Question: Some time ago I have decided to create my own 'ListControl'. What is mean under 'ListControl' - is a control that similar to standard 'TListBox' in Delphi.
I know, it is 'reinventing a wheel', but I want to finish my control.
So, I implemented not so much features in that control like 'TListBox' has, but my control allows:
1. Add items;
2. Select item;
3. Navigate through items via keyboard (arrow keys Up an Down).
I plan to implement my ScrollBar, but this is another topic.
But I have a problem: when summary height of items is more than control's height and last item selected and I try to increase control's height I got a 'blank space', but I want to 'scroll' items down to fill blank space.

At the picture above you can see that control has lack of items to draw them onto 'blank space'.
May be I explain my problem not so clear, but do next:
1. Put standard TListBox on form and set its height equal 100 px;
2. Put standard TrackBar on form, set Max value to 100 and in event OnChange write this: ListBox1.Height := ListBox1.Height + TrackBar1.Position;
3. Add 12 items at this Listbox;
4. Compile project and select last item in Listbox, then begin to change its height via TrackBar. You will see, that 'invisible top items' are come from top to down one by one.
That effect I want to add in my control, but I have no idea why.
Control's code
'''
unit aListBox;
interface
uses
Windows,
Messages,
SysUtils,
Classes,
Graphics,
Controls,
Forms,
StdCtrls,
ExtCtrls,
StrUtils,
Dialogs,
Math;
type
{ main class }
TaListBox = class;
{>>>>>>>>>>>>>>>>>>>>>>>>>}
TaListBox = class(TCustomControl)
private
{ Private declarations }
protected
{ Protected declarations }
FItemBmp: TBitmap;
FEnabled: Boolean;
FSelected: Boolean;
FItems: TStringList;
FItemHeight: Integer;
FCurrentItemIndex: Integer;
FMode: Integer;
FGlobalY: Integer;
FScrollOffset: Integer;
FDownScroll: Integer;
procedure SetItems(value: TStringList);
procedure WMSIZE(var Message: TWMSize); message WM_SIZE;
procedure WMGETDLGCODE(var Message: TWMGETDLGCODE); message WM_GETDLGCODE;
procedure MouseDown(Button: TMouseButton; Shift: TShiftState; X, Y: Integer); override;
procedure KeyDown(var Key: Word; Shift: TShiftState); override;
function GetItemIndex: Integer;
function GetVisibleItemsCount: Integer;
function GetScrollItemIndex: Integer;
procedure PaintItemStandard(BmpInOut: TBitmap; AMode, AIndex: Integer);
procedure PaintControlStandard(ACanvas: TCanvas; AMode: Integer);
procedure Paint; override;
public
{ Public declarations }
constructor Create(AOwner: TComponent); override;
destructor Destroy; override;
procedure Click; override;
property ItemIndex : Integer read FCurrentItemIndex;
published
{ Published declarations }
property Items : TStringList read FItems write FItems;
property OnClick;
end;
{<<<<<<<<<<<<<<<<<<<<<<<<<}
implementation
{ TaListBox }
procedure Register;
begin
RegisterComponents('MyControl', [TaListBox]);
end;
constructor TaListBox.Create(AOwner: TComponent);
begin
Inherited Create(AOwner);
{ standard declarations }
ControlStyle := ControlStyle + [csOpaque, csCaptureMouse, csDoubleClicks];
Width := 100;
Height := 120;
DoubleBuffered := true;
{ control's declarations }
FItemBmp := TBitmap.Create;
FEnabled := true;
FSelected := false;
FItems := TStringList.Create;
FItemHeight := 20;
FCurrentItemIndex := -1;
FScrollOffset := 0;
FDownScroll := 0;
FMode := 1;
end;
destructor TaListBox.Destroy;
begin
FreeAndNil(FItemBmp);
FreeAndNil(FItems);
Inherited Destroy;
end;
procedure TaListBox.Click;
begin
if FEnabled then
Inherited Click
else
Exit;
end;
procedure TaListBox.SetItems(value: TStringList);
begin
Invalidate;
end;
procedure TaListBox.WMSize(var Message: TWMSize);
var
LScrollIndex, LVisibleCount: Integer;
begin
inherited;
LScrollIndex := FScrollOffset div FItemHeight;
LVisibleCount := GetVisibleItemsCount;
if (FItems.Count - LScrollIndex) < LVisibleCount then
FScrollOffset := FItemHeight * max(0, FItems.Count - GetVisibleItemsCount);
end;
procedure TaListBox.WMGETDLGCODE(var Message: TWMGETDLGCODE);
begin
Inherited;
Message.Result := DLGC_WANTARROWS;
end;
procedure TaListBox.MouseDown(Button: TMouseButton; Shift: TShiftState; X, Y: Integer);
begin
if Button = mbLeft then
begin
Windows.SetFocus(Handle);
if PtInRect(Rect(1, 1, Width - 1, Height - 1), Point(X, Y)) then
FGlobalY := Y - 2;
if GetItemIndex > FItems.Count - 1 then
Exit
else
begin
FSelected := true;
FCurrentItemIndex := GetItemIndex;
// prevent selecting next item if height too low
if Height >= FItemHeight then
if PtInRect(Rect(1, Height - FDownScroll - 1, Width - 1, Height - 1), Point(X, Y)) then
FScrollOffset := FScrollOffset + FItemHeight;
Invalidate;
end;
end;
Inherited MouseDown(Button, Shift, X, Y);
end;
procedure TaListBox.KeyDown(var Key: Word; Shift: TShiftState);
var
ScrollIndex: Integer;
begin
Inherited KeyDown(Key, Shift);
if FEnabled then
begin
case Key of
VK_UP:
begin
if FCurrentItemIndex = 0 then
Exit
else
begin
if (FCurrentItemIndex + 1) > 0 then
begin
Dec(FCurrentItemIndex);
ScrollIndex := FScrollOffset div FItemHeight;
if FCurrentItemIndex < ScrollIndex then
FScrollOffset := FScrollOffset - FItemHeight;
end;
end;
end;
VK_DOWN:
begin
if FCurrentItemIndex = FItems.Count - 1 then
Exit
else
begin
if (FCurrentItemIndex + 1) < FItems.Count then
begin
Inc(FCurrentItemIndex);
ScrollIndex := FScrollOffset div FItemHeight;
if (FCurrentItemIndex - GetVisibleItemsCount + 1) > ScrollIndex then
FScrollOffset := FScrollOffset + FItemHeight;
end;
end;
end;
end;
Invalidate;
end
else
Exit;
end;
function TaListBox.GetItemIndex: Integer;
begin
Result := (FGlobalY + FScrollOffset) div FItemHeight;
end;
function TaListBox.GetVisibleItemsCount: Integer;
begin
Result := Height div FItemHeight;
end;
function TaListBox.GetScrollItemIndex: Integer;
begin
Result := FScrollOffset div FItemHeight;
end;
procedure TaListBox.PaintItemStandard(BmpInOut: TBitmap; AMode, AIndex: Integer);
var
Text: String;
R: TRect;
begin
BmpInOut.Width := Width - 2;
BmpInOut.Height := FItemHeight;
case AMode of
1:
begin
if FSelected then
begin
BmpInOut.Canvas.Brush.Color := clWebCrimson;
BmpInOut.Canvas.Font.Color := clWhite;
end
else
begin
BmpInOut.Canvas.Brush.Color := clWhite;
BmpInOut.Canvas.Font.Color := clBlack;
end;
BmpInOut.Canvas.Pen.Color := clGray;
end;
4:
begin
BmpInOut.Canvas.Brush.Color := clSilver;
BmpInOut.Canvas.Pen.Color := clGray;
BmpInOut.Canvas.Font.Color := clBlack;
end;
end;
BmpInOut.Canvas.FillRect(BmpInOut.Canvas.ClipRect);
// paint item's text
if AIndex = - 1 then
Exit
else
BmpInOut.Canvas.TextOut(18, 2, FItems.Strings[AIndex]);
end;
procedure TaListBox.PaintControlStandard(ACanvas: TCanvas; AMode: Integer);
var
i: Integer;
OldSelected: Boolean;
TempBmp: TBitmap;
begin
case AMode of
1:
begin
ACanvas.Brush.Color := clWhite;
ACanvas.Pen.Color := clBlack;
end;
4:
begin
ACanvas.Brush.Color := clSilver;
ACanvas.Pen.Color := clBlack;
end;
end;
ACanvas.Rectangle(Rect(0, 0, Width, Height));
// calculate DownButton size
FDownScroll := Height - GetVisibleItemsCount * FItemHeight - 1 {top border pixel} - 1 {bottom border pixel};
// create output bitmap
TempBmp := TBitmap.Create;
TempBmp.Width := Width - 2;
TempBmp.Height := Height - 2;
// turn off selected flag
OldSelected := FSelected;
FSelected := false;
for i:=0 to FItems.Count - 1 do
begin
PaintItemStandard(FItemBmp, FMode, i);
TempBmp.Canvas.Draw(0, 0 + (FItemHeight * i) - FScrollOffset, FItemBmp);
end;
// output result
ACanvas.Draw(1, 1, TempBmp);
// restore selected flag
FSelected := OldSelected;
if FSelected then
begin
// paint selected item
PaintItemStandard(FItemBmp, FMode, FCurrentItemIndex);
ACanvas.Draw(1, 1 + (FItemHeight * FCurrentItemIndex) - FScrollOffset, FItemBmp);
end;
// free resources
FreeAndNil(TempBmp);
end;
procedure TaListBox.Paint;
begin
if FEnabled then
PaintControlStandard(Canvas, 1)
else
PaintControlStandard(Canvas, 4);
end;
end.
'''
I hope I can find some help here.
Thank you for your attention!
P.S.
In the source code was added implementation of scrolling items by changing control's size, written by .
P.S.S.
Thanks to user for formatting my question ;)
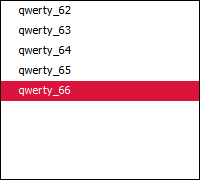
Answer: Following your directions to create a standard 'TListBox' I noted, as you said, that the number of visible items increased when increasing the list box (regardless of any item being selected).
, decreasing the size did not scroll items up again, regardless of any item being selected. I understand that you ask about the same functionality, since you refer to the standard 'TListBox'.
Add to the 'uses' clause and to the 'TaListBox' class declaration:
'''
uses ... Math;
...
TaListBox = class(TCustomControl)
private
procedure WMSize(var Message: TWMSize); message WM_SIZE;
'''
and to the implementation
'''
procedure TaListBox.WMSize(var Message: TWMSize);
var
LScrollIndex, LVisibleCount: Integer;
begin
inherited;
LScrollIndex := FScrollOffset div FItemHeight;
LVisibleCount := GetVisibleItemsCount;
if (FItems.Count - LScrollIndex) < LVisibleCount then
FScrollOffset := FItemHeight * max(0, FItems.Count - GetVisibleItemsCount);
end;
'''
A side note: you use the following kind of expressions in many places, e.g.
'''
Round(FScrollOffset div FItemHeight);
'''
The 'div' operator means 'integer division'. It always returns an integer, thus the call to 'Round' is meaningless. Read about 'div' and also 'mod' in the documentation.